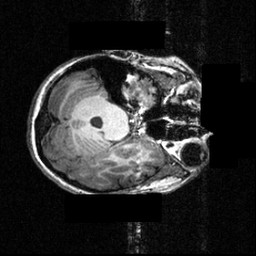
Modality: T1w
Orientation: axial
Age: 21
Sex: female
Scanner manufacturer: siemens
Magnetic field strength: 3.951 T
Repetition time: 1.5 s
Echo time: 0.00335 s